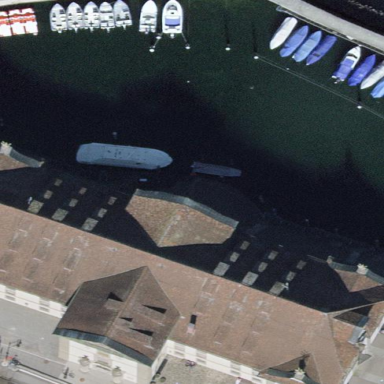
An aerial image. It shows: Museum housed in historic granary building.